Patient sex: M
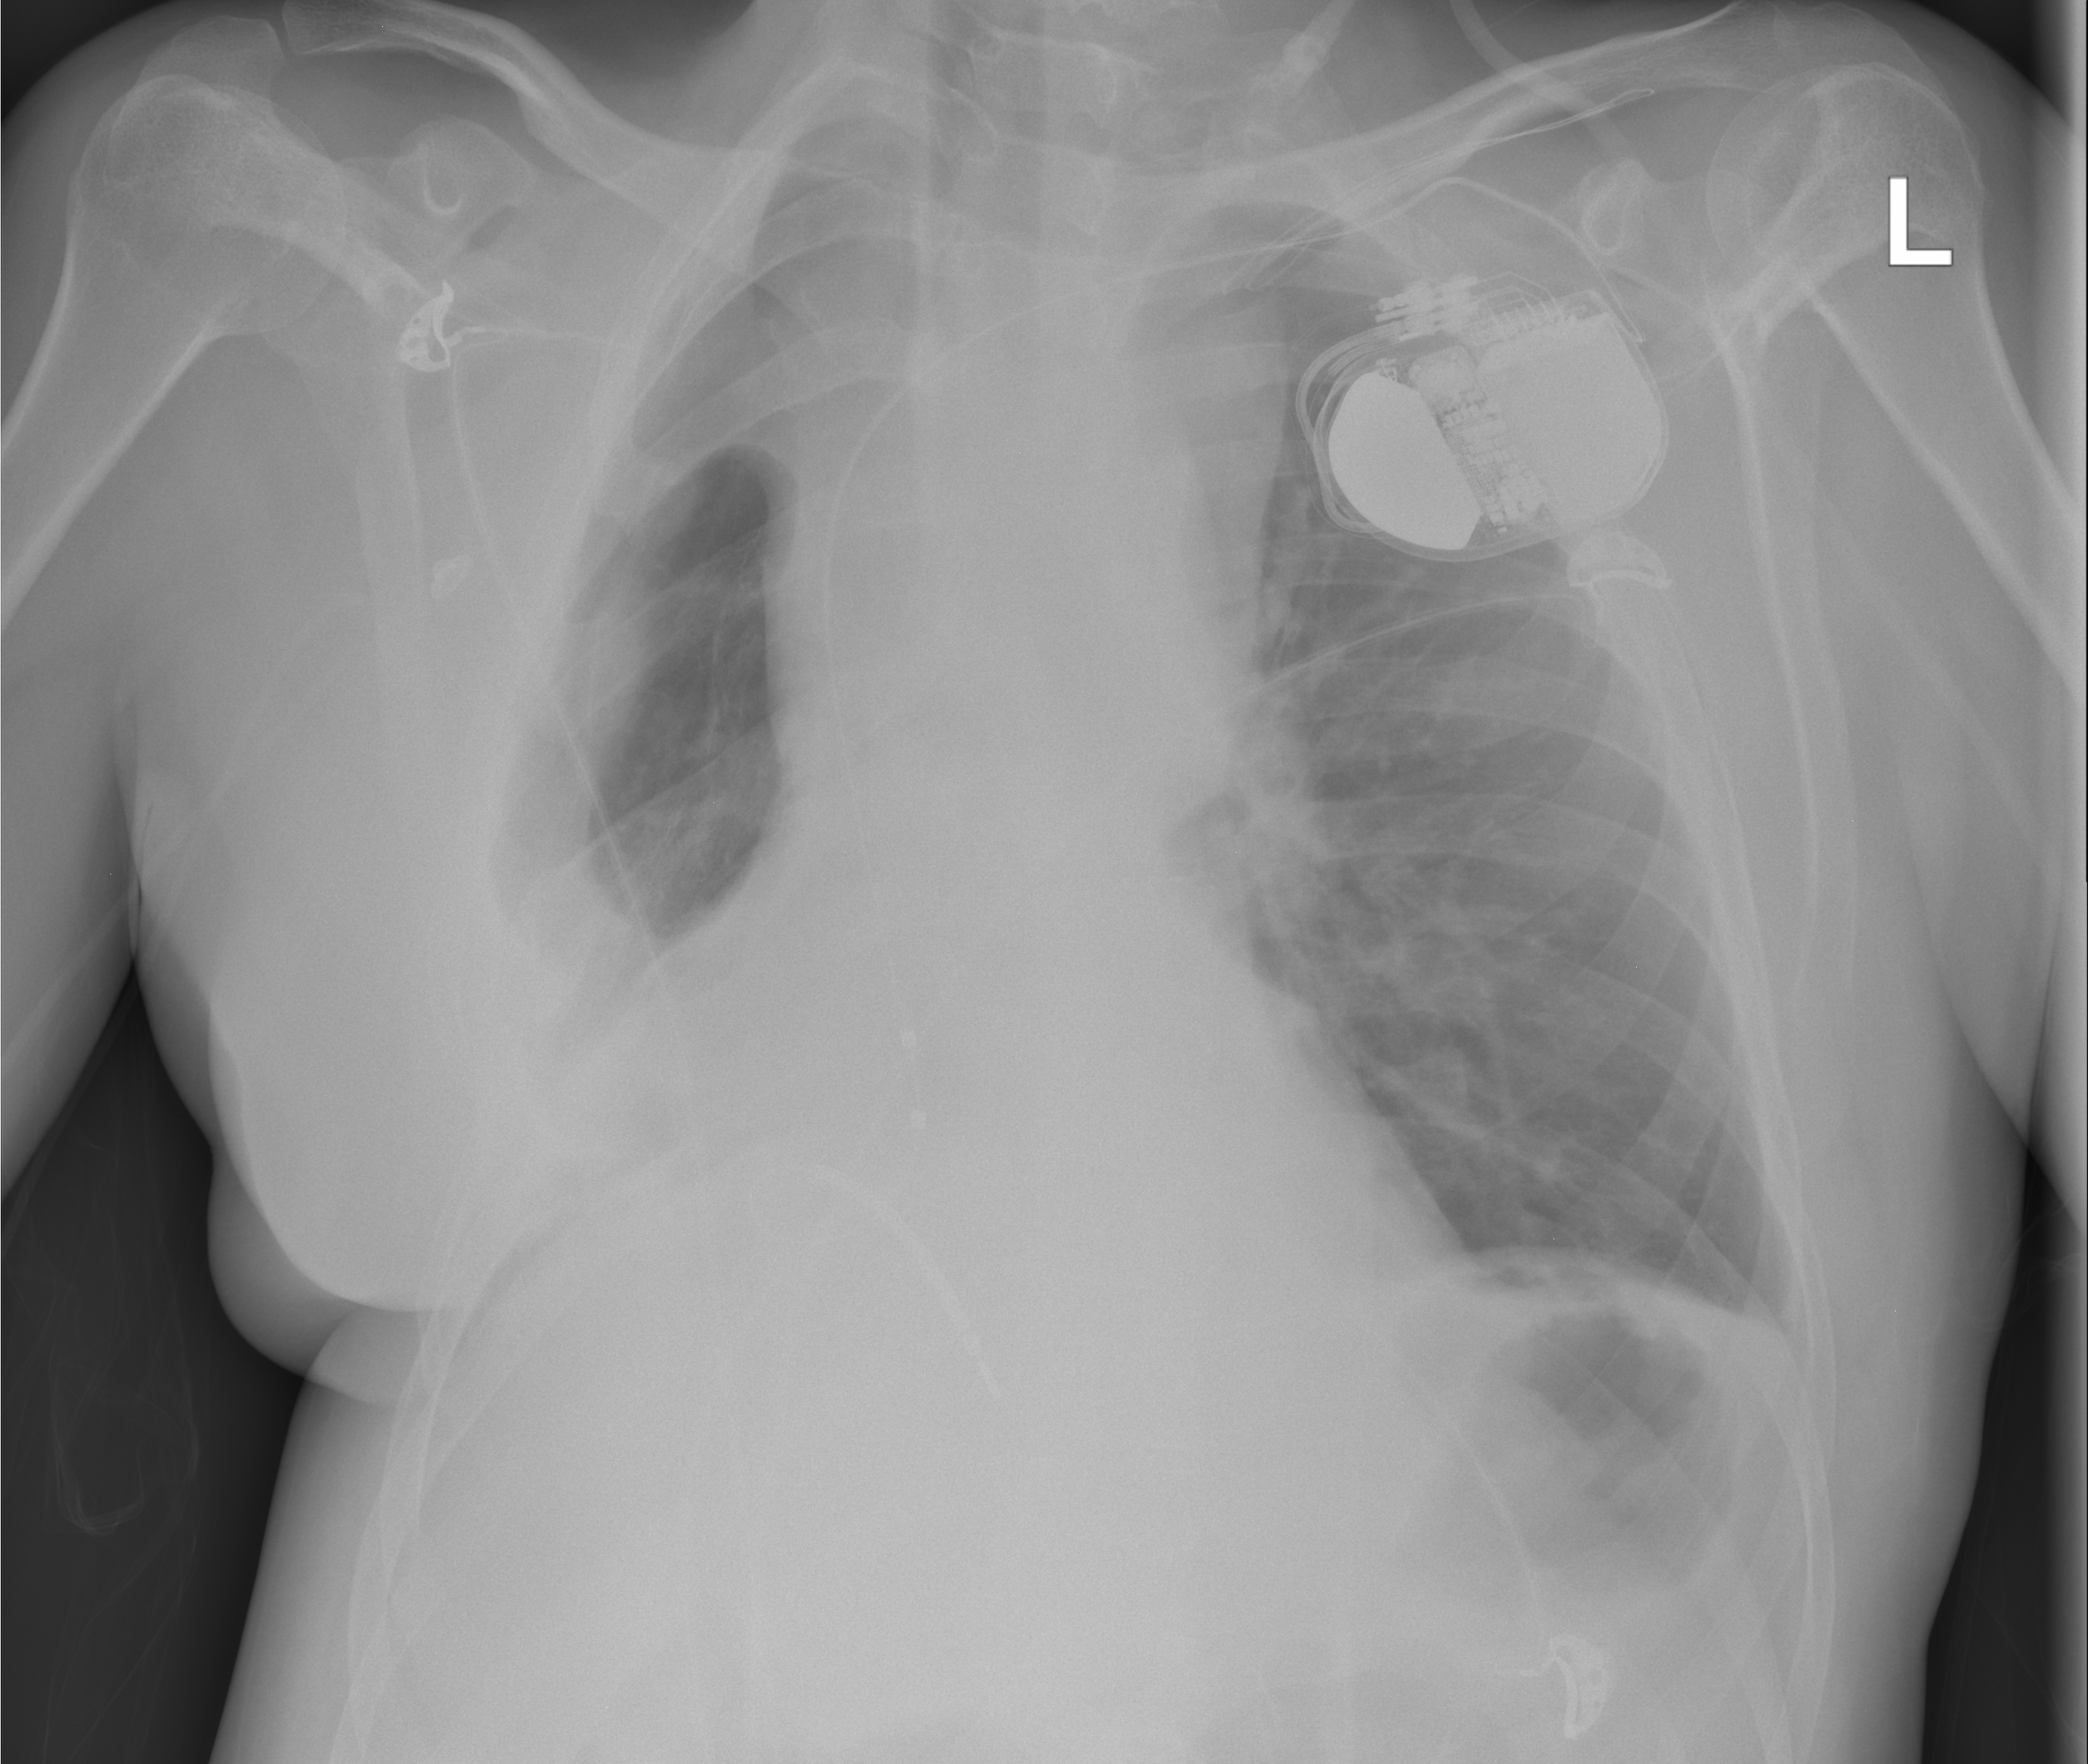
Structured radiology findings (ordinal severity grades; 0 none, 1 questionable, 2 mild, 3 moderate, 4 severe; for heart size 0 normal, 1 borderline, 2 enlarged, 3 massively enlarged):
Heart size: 0
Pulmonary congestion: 0
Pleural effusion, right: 2
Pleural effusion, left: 1
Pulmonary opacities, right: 0
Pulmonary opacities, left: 0
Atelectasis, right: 2
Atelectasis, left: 1